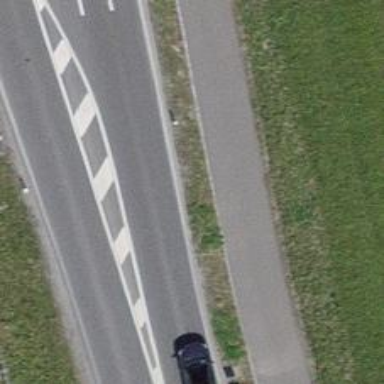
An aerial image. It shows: Cycleway.